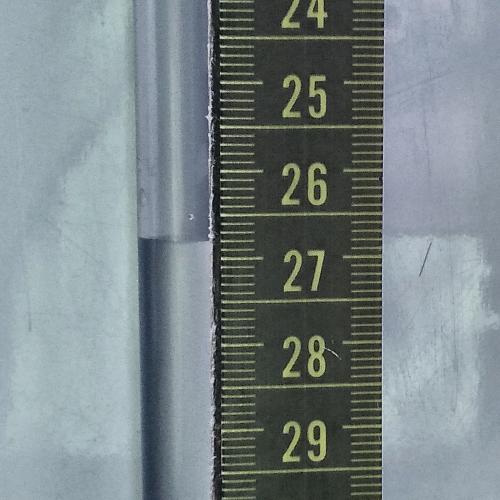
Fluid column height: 26.8 cm